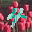
Label: 4